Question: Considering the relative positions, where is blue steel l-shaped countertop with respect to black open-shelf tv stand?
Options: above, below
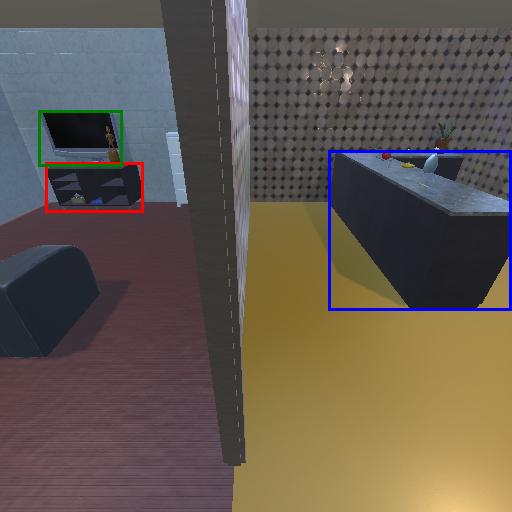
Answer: above